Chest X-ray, AP view. Patient: 58 years old, sex F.
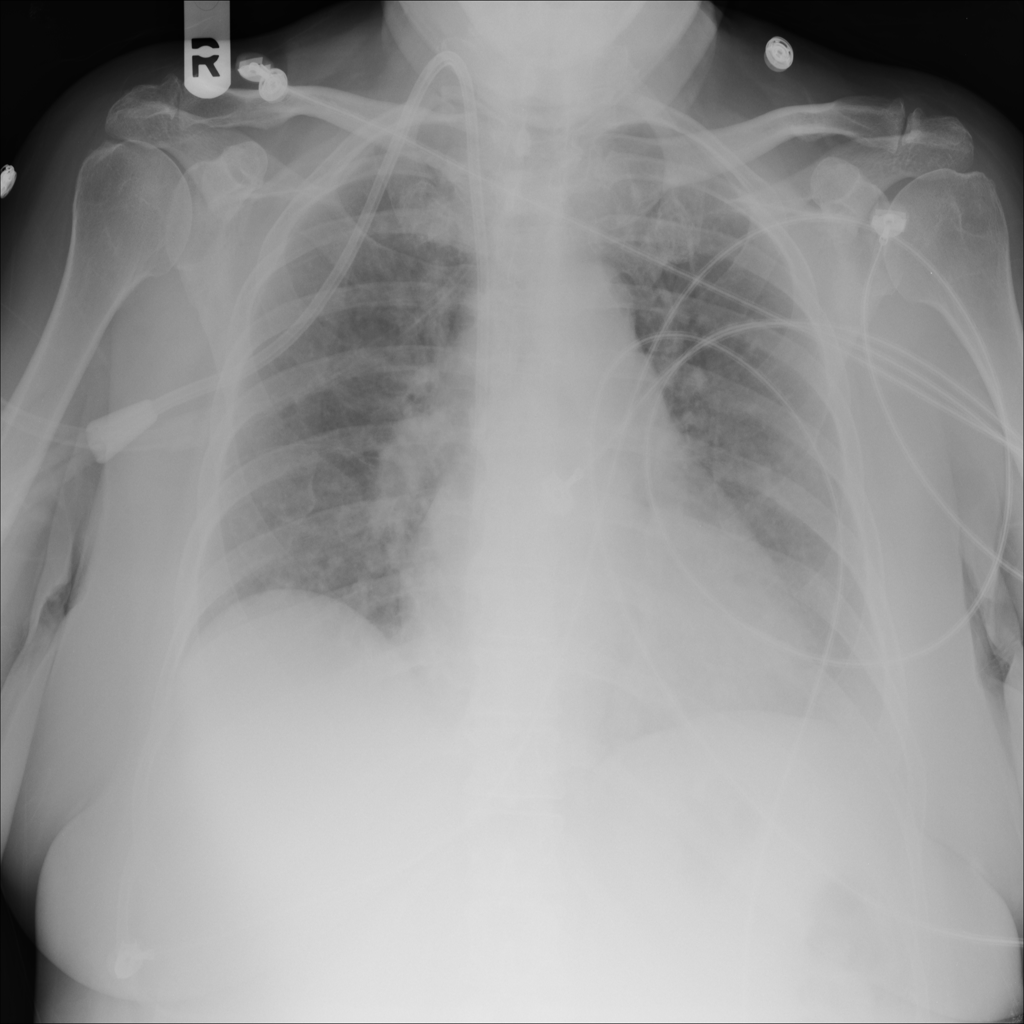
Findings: Edema